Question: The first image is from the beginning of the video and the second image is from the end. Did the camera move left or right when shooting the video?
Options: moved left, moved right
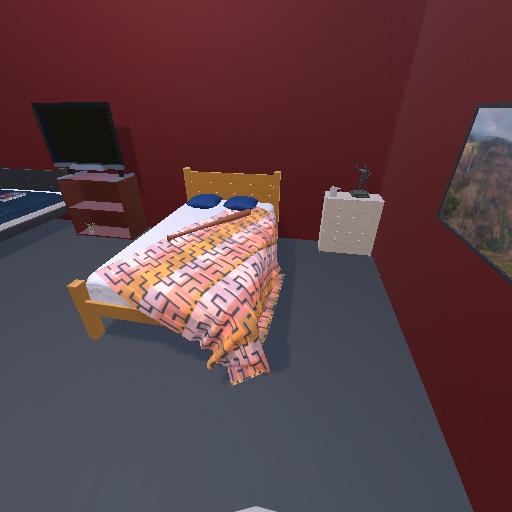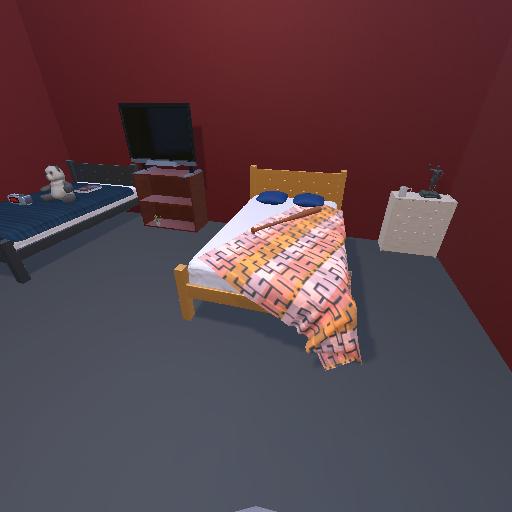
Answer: moved left